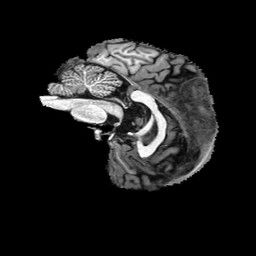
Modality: T1w
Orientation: sagittal
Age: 40
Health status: healthy
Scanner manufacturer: philips
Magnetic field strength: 3 T
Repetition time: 0.007812 s
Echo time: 0.003595 s